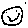
Label: smiley face